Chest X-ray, AP view. Patient: 20 years old, sex M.
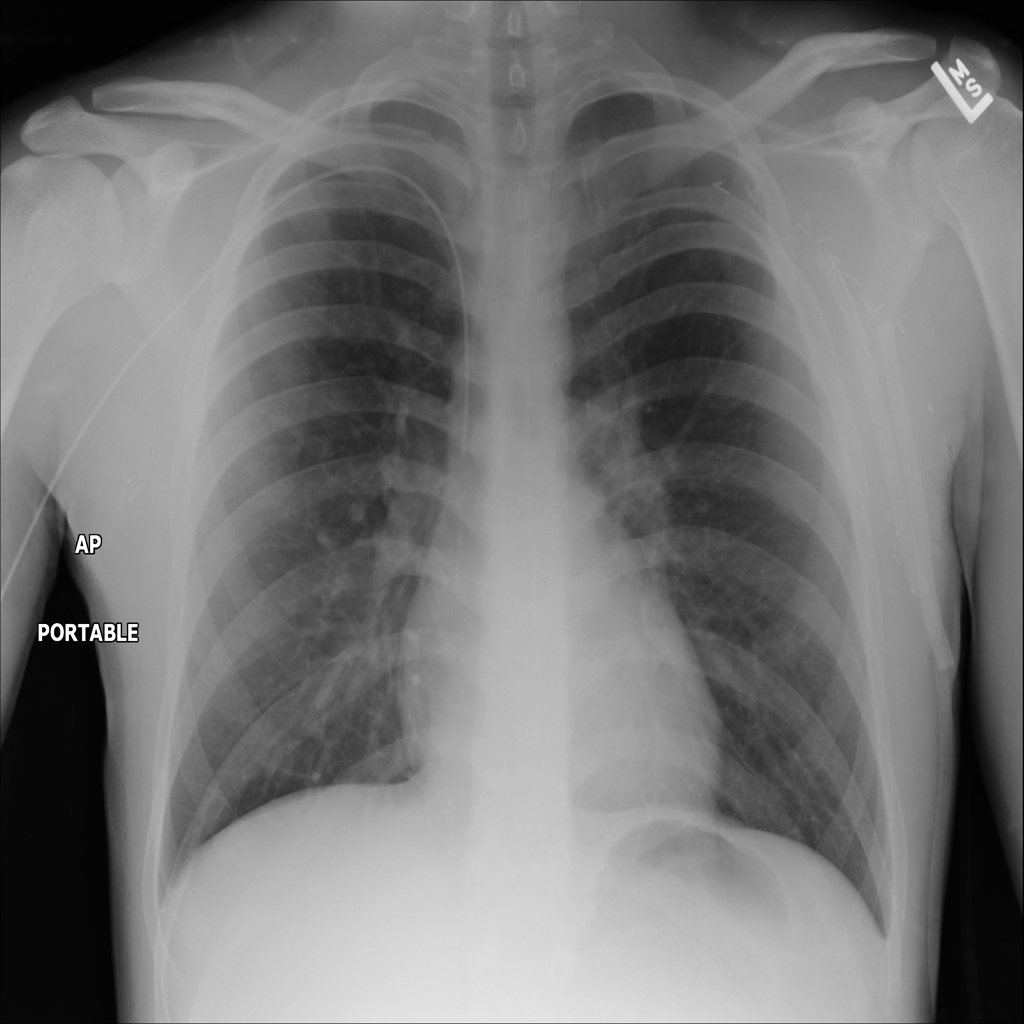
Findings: No Finding